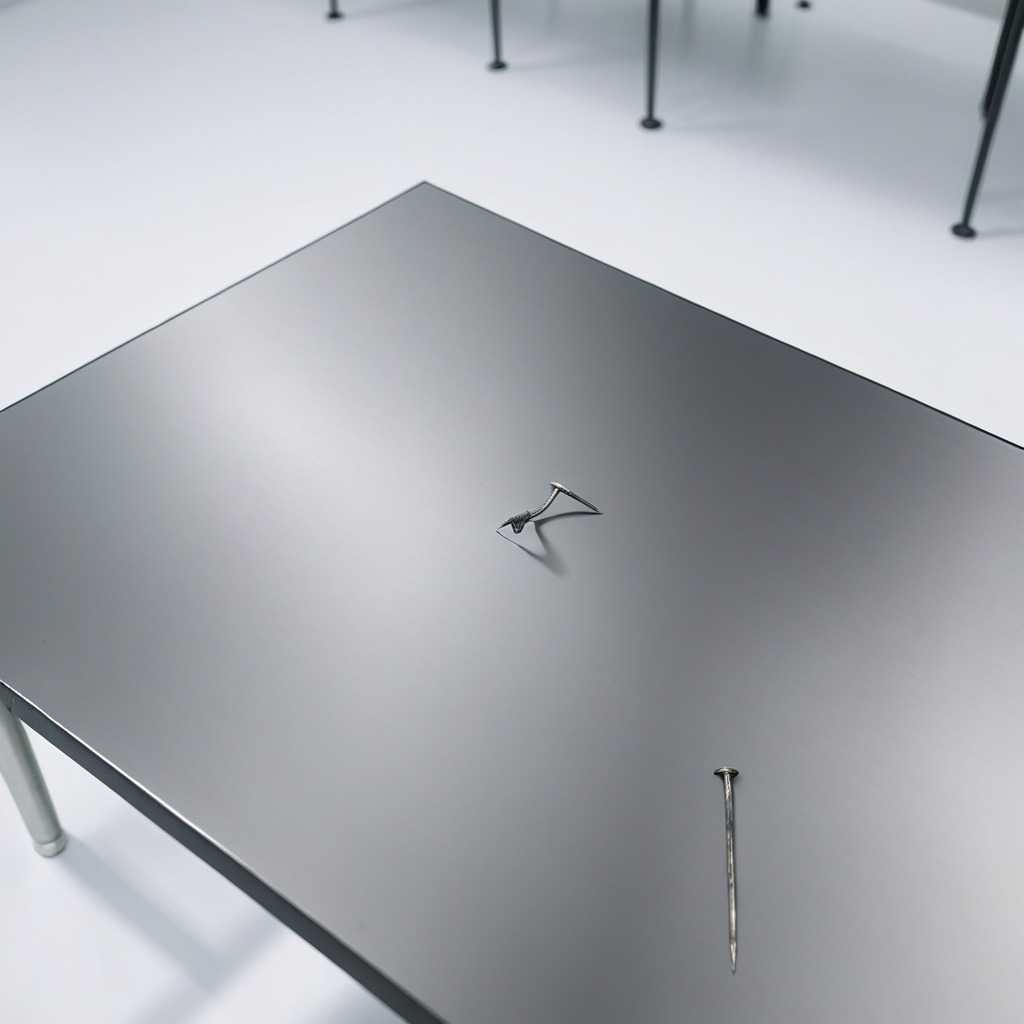
An iron nail lies on the stainless steel table.